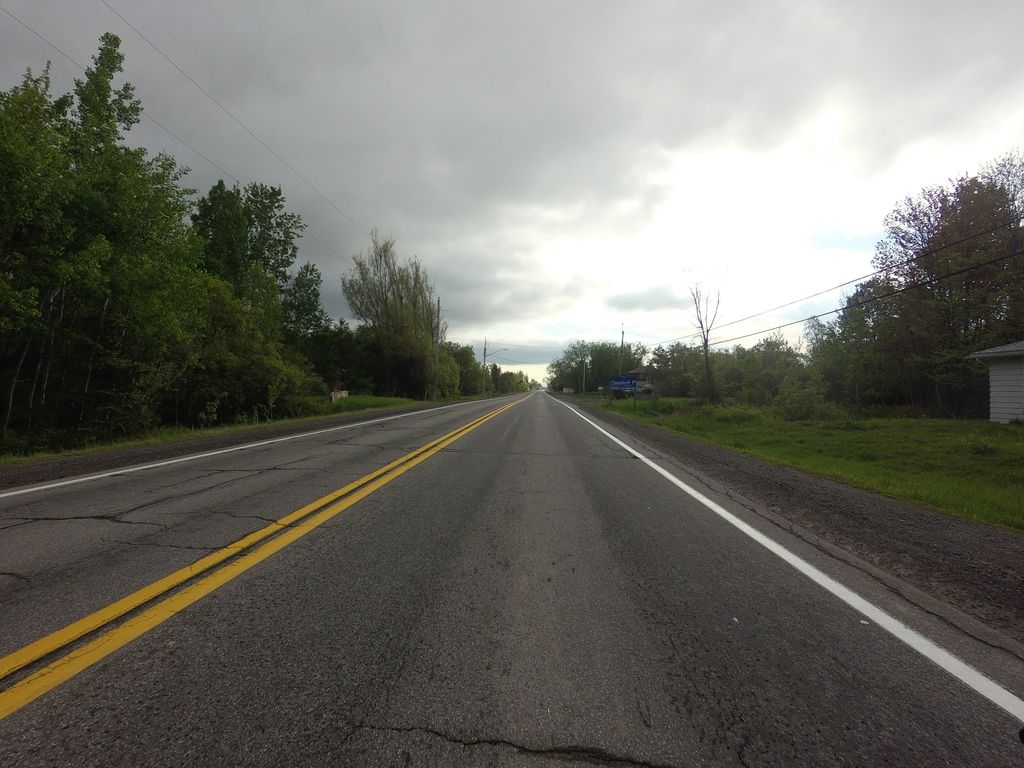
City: ottawa-gatineau